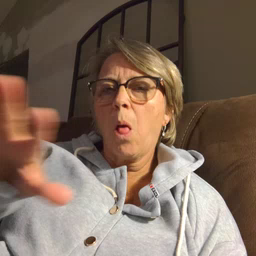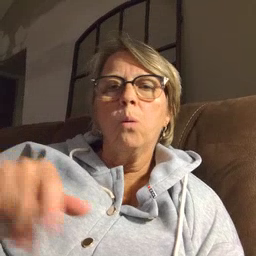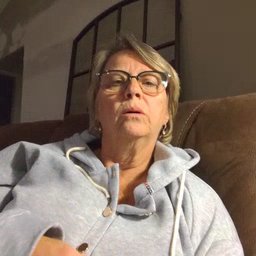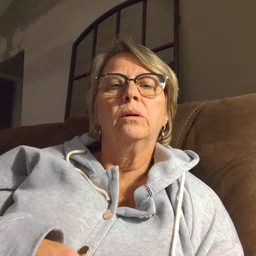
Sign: blow